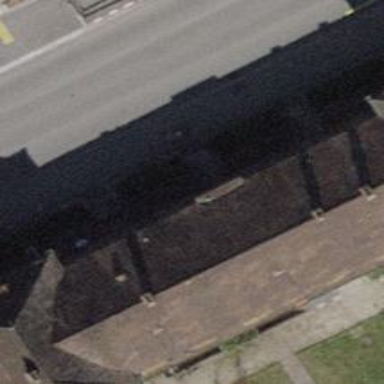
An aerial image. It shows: Gabled roofed house.